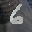
Label: 6